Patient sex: F
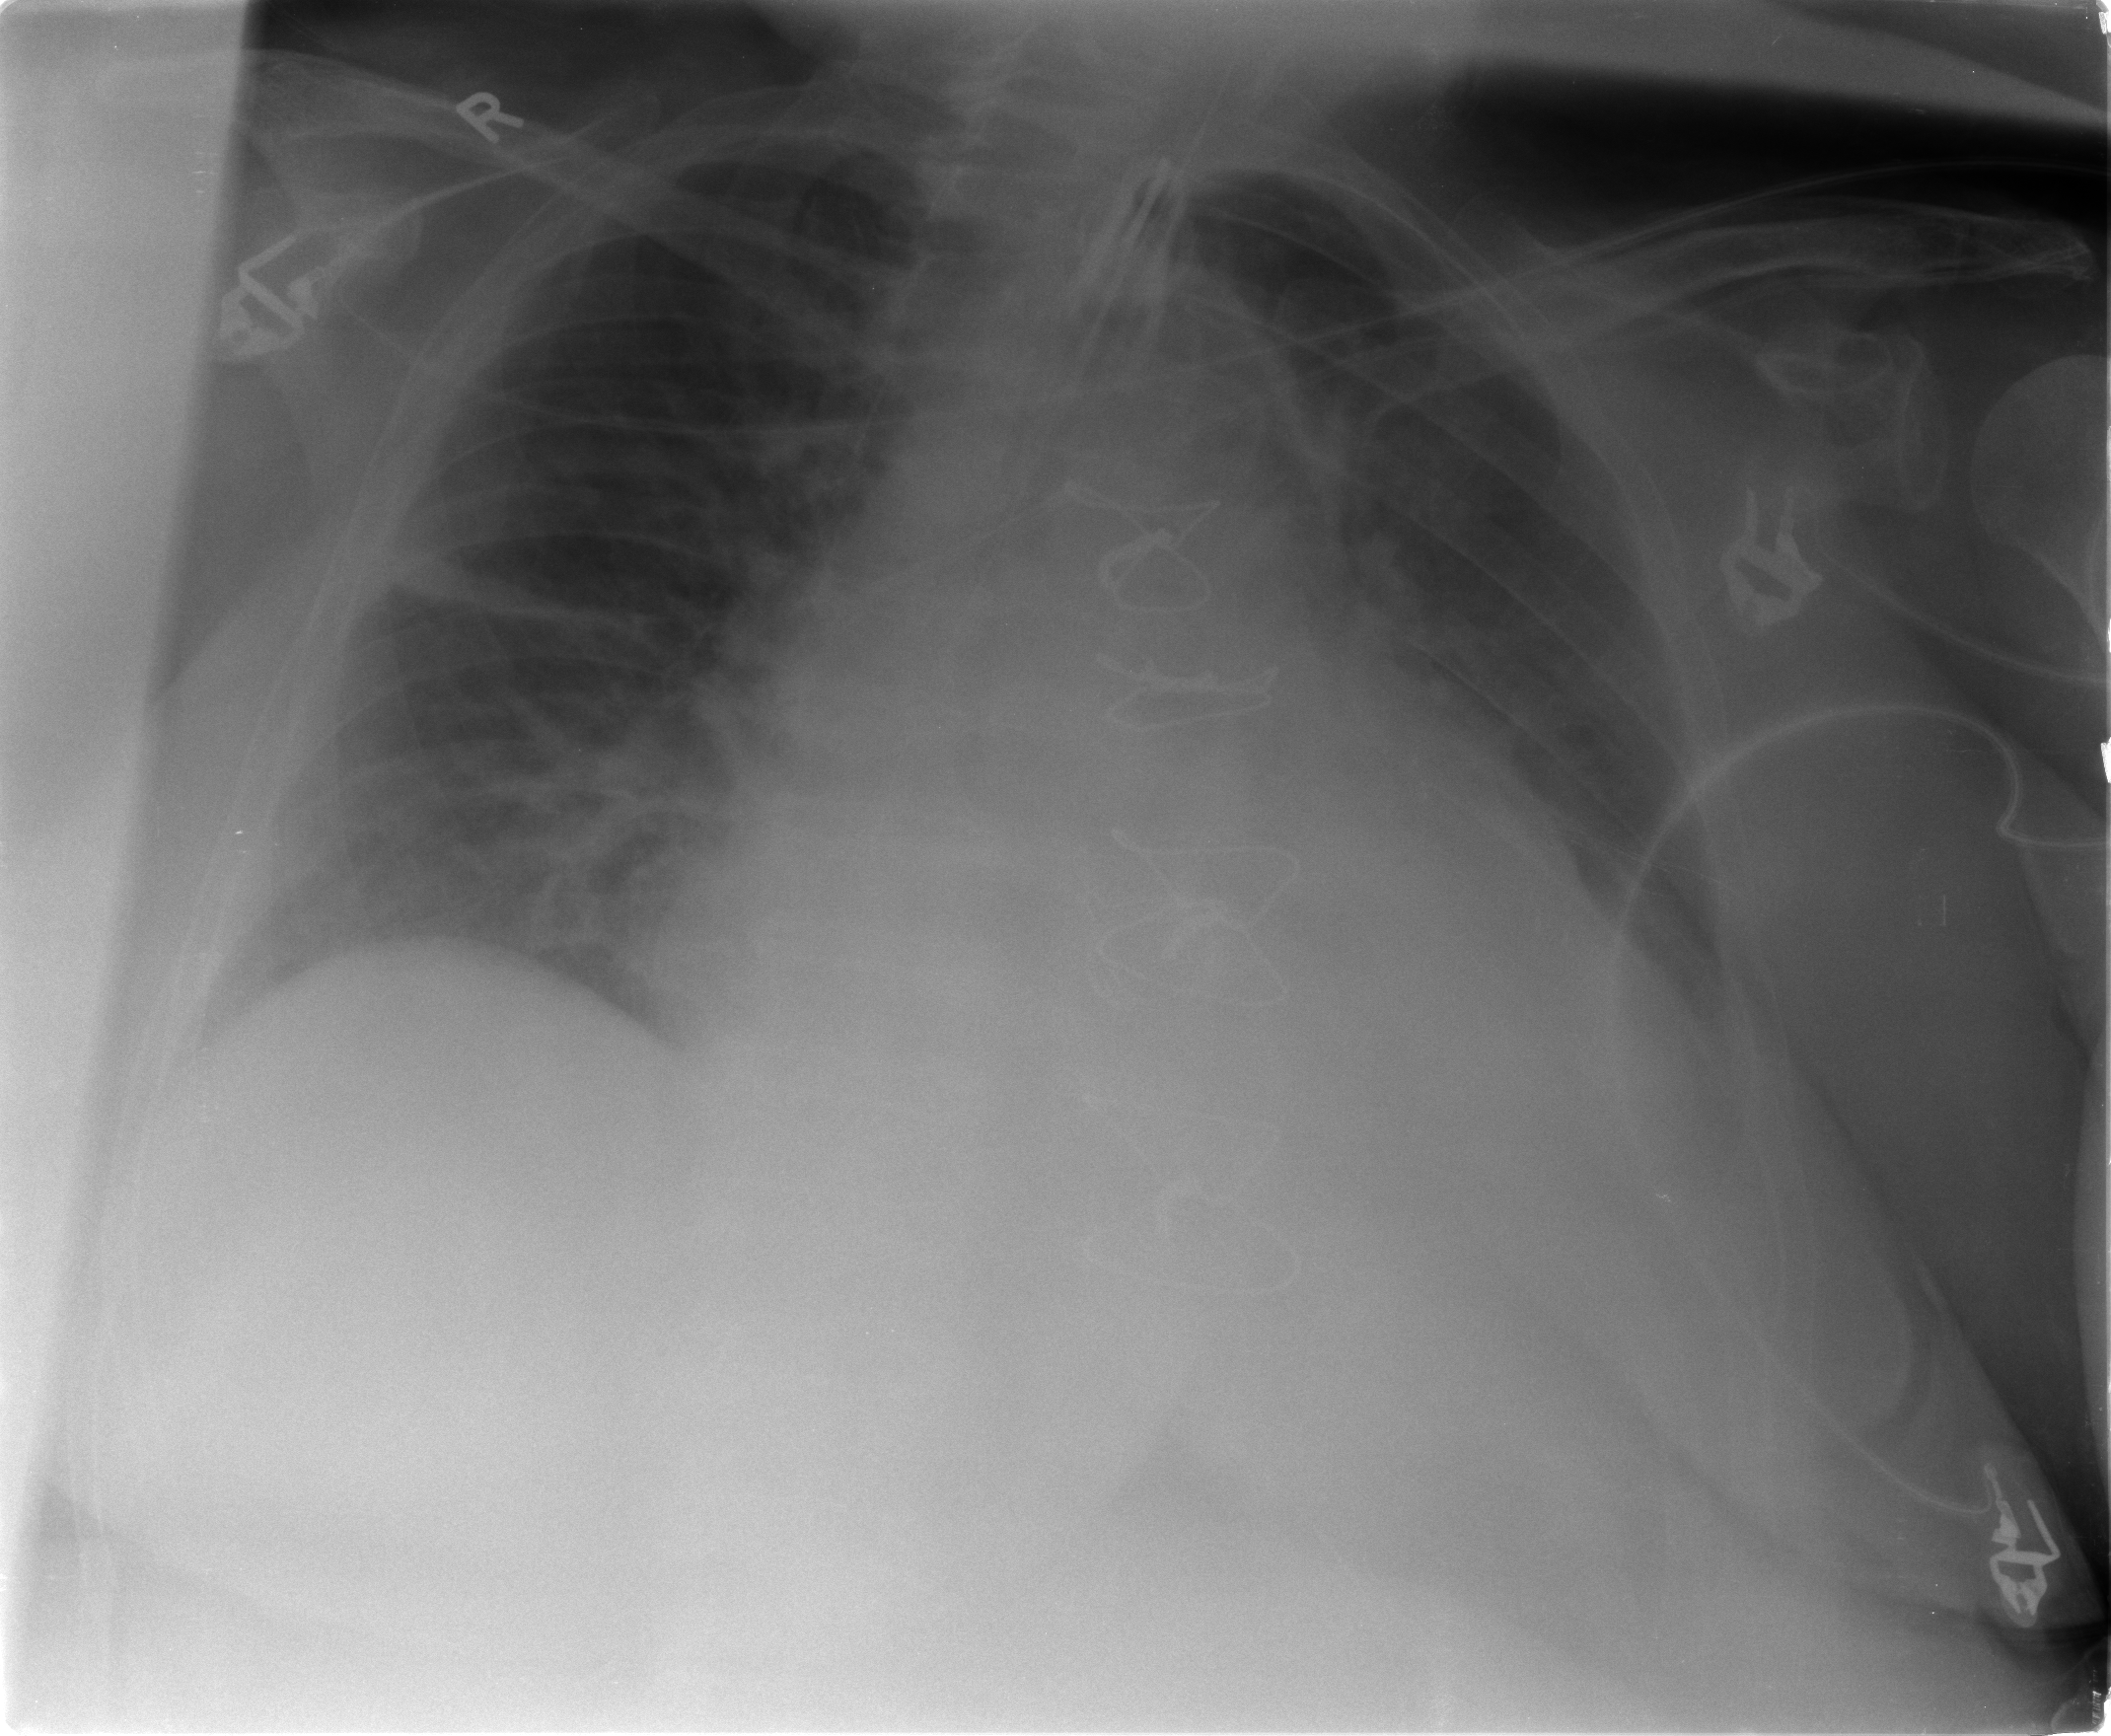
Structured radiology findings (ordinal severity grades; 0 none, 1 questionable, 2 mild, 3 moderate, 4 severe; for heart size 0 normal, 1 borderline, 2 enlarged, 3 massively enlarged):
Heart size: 3
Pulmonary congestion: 2
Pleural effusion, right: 1
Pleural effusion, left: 2
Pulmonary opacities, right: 0
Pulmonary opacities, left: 0
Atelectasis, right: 2
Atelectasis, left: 2